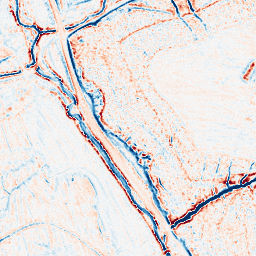
Category: edge_preserving
Decomposition family: bilateral
Decomposition parameters: d: 9
sigma_color: 150
sigma_space: 50
Upsampling method: cubic_catmull_rom
Upsampling parameters: scale: 8
Upsampling scale: 8